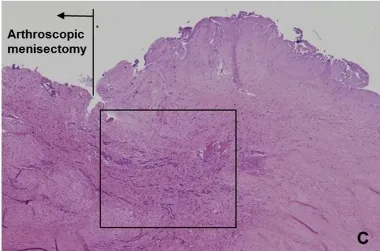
Photomicrograph of the resected meniscus near the area of uneven height.
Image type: pathology (h&e)